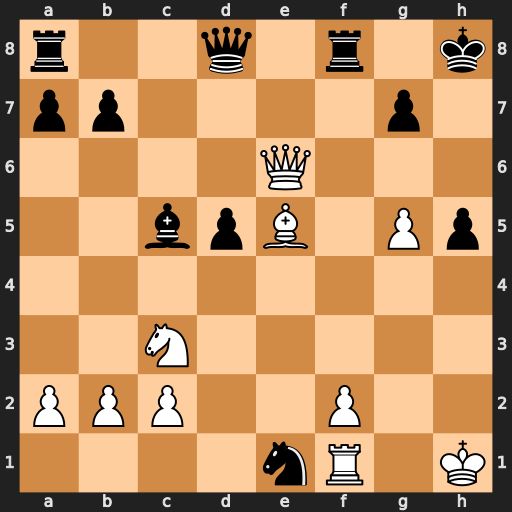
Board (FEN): r2q1r1k/pp4p1/4Q3/2bpB1Pp/8/2N5/PPP2P2/4nR1K
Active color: w
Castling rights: -
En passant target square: -
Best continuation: Qh6+ Kg8 Qxg7#